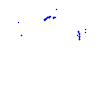
Particle: kaon